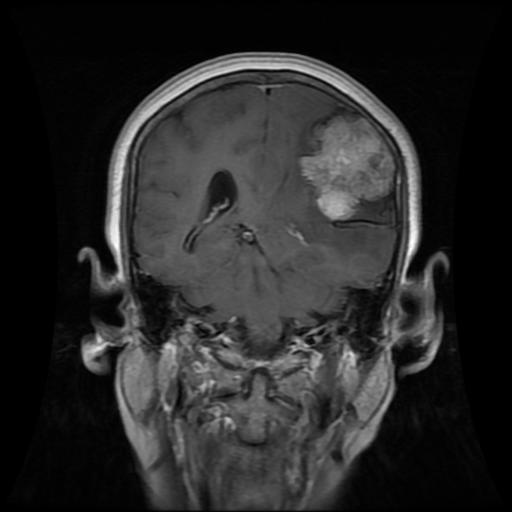
Label: meningioma